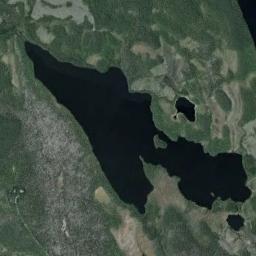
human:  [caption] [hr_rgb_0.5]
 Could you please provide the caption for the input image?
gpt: The lake is surrounded by land .

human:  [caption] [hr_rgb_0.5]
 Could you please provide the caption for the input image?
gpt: There is an irregular blue lake on the ground with green vegetation .

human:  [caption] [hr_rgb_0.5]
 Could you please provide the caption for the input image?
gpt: A big lake and two small lakes lie on a flat ground covered with vegetation and the water is dark blue .

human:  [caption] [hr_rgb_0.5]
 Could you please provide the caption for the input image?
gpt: There are many lakes of different shapes and sizes .

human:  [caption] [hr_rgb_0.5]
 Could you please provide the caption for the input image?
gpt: There are green forests and some bare land around the lakes .